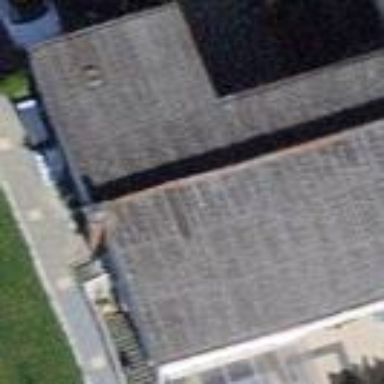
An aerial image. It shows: Building with flat roof.